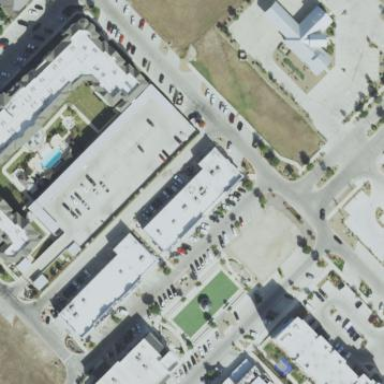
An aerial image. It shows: Retail building.